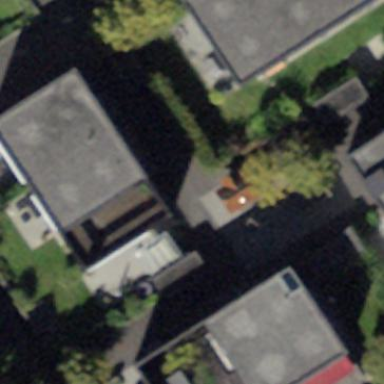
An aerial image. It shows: Building.